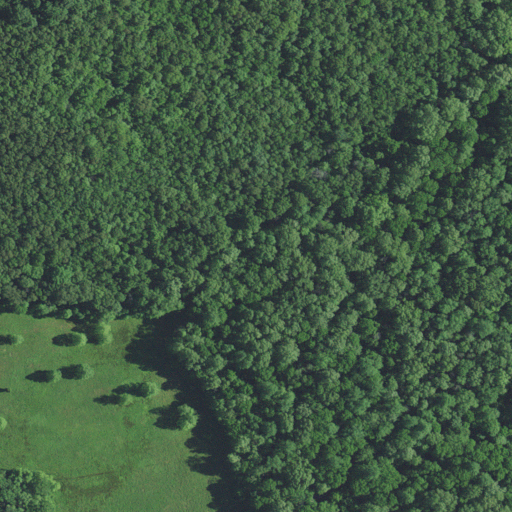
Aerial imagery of valley in Indiana named Helwig Hollow containing deciduous forest, cultivated crops, and woody wetlands